Question: I noticed that when I test my app on the iPad 3.2 software, my buttons on the keypad do not look correct, they are enlarged. When I test it on the 4.0 or above, everything looks great. Any suggestions of what is going on?

I'll be more than happy to post code, just don't know which part to post?
Keep in mind the buttons are not enlarged like this in 4.0 or above. Are there any programming difference between the two.
Also, all these buttons were created in interface builder.
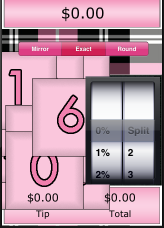
Answer: Are you using high resolution images for your buttons? Do the image names end in "...@2x"? The high-res image name convention was introduced with iOS 4 to support the retina display, and I doubt that iOS 3.2 makes any special provision for images named with th